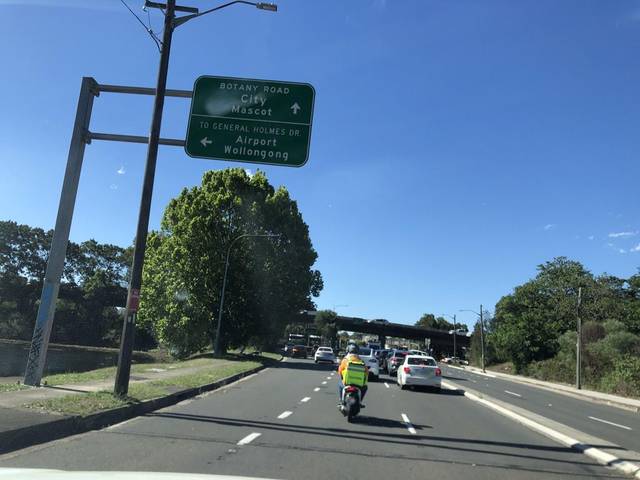
Region: Australia
Coordinates: -33.939, 151.195